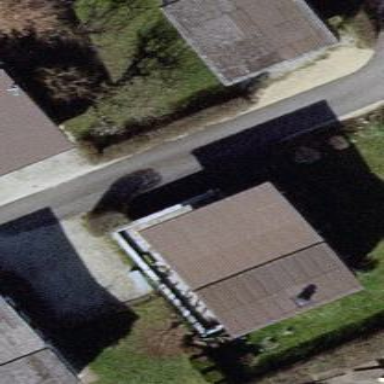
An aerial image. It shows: Bungalow.